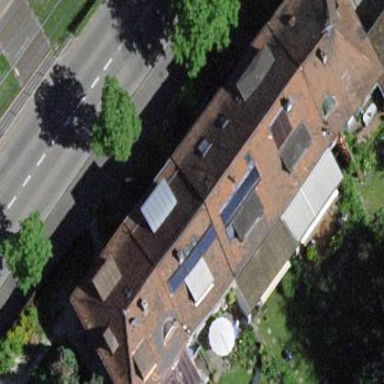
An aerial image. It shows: Terrace building.